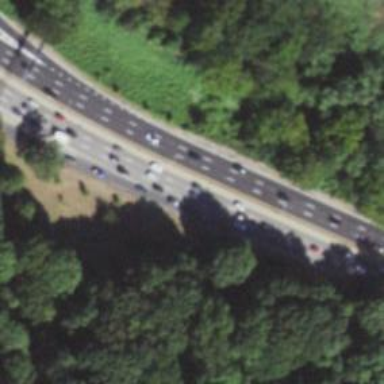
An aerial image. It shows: Motorway junction.